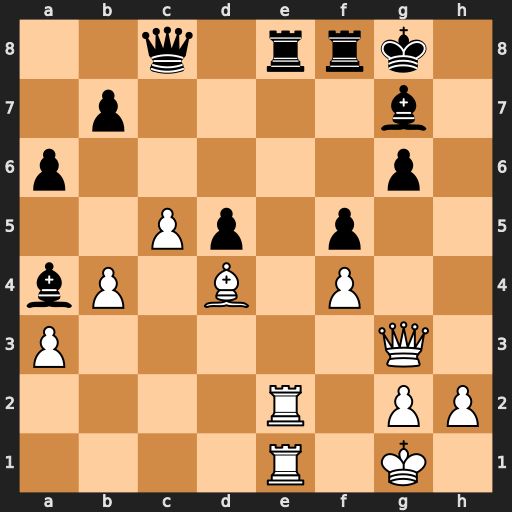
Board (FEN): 2q1rrk1/1p4b1/p5p1/2Pp1p2/bP1B1P2/P5Q1/4R1PP/4R1K1
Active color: w
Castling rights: -
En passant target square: -
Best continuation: Qxg6 Qc7 Rxe8 Rxe8 Rxe8+ Bxe8 Qxe8+